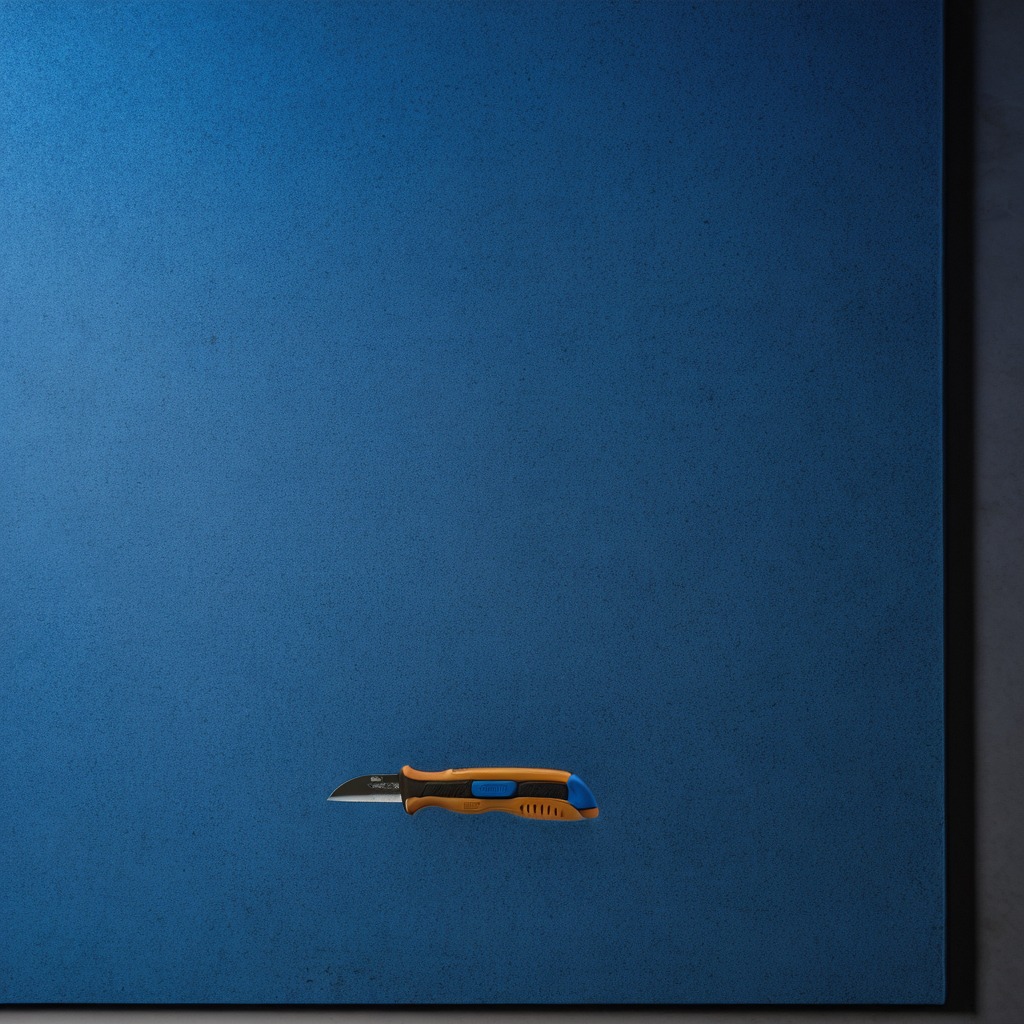
A utility knife lies on the tabletop beneath the blue rubber mat inside a workshop under bright overhead lighting crisp shadows high clarity worn but beneath the mat.